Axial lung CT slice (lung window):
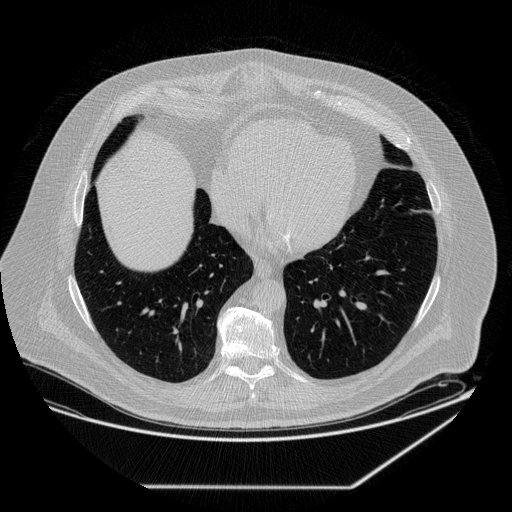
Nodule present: no